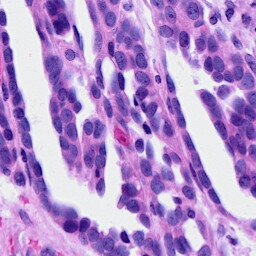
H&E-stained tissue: Ovarian